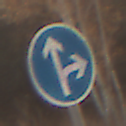
Verkehrszeichen: VorgeschriebeneFahrtrichtungGeradeausOderRechts
Umgebung: Outdoor, Nature
Tageszeit: SunriseSunset
Wetter: PartlyCloudy
Licht: Natural
Jahreszeit: NotSpecified
Kontrast: LowContrast